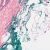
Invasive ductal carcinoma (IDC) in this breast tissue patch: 0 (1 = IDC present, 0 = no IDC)